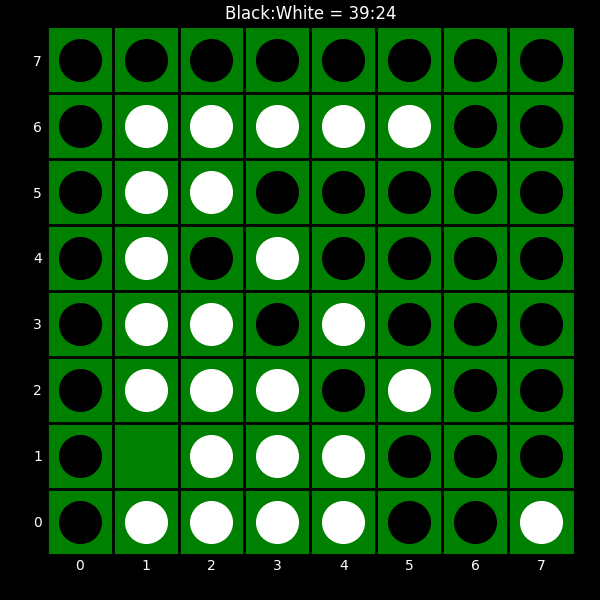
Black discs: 39
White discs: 24